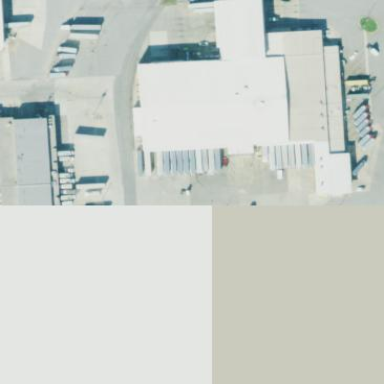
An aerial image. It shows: Warehouse.